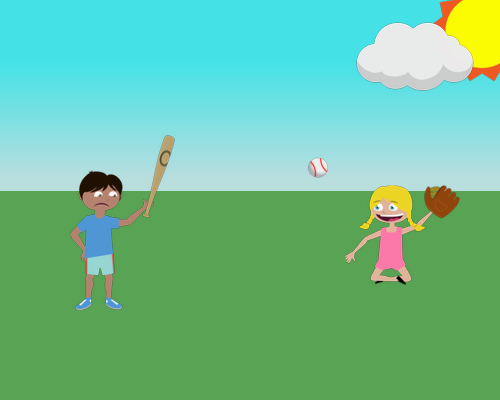
medium sun is on right corner medium cloud covers a little the sun medium boy hand up is on left boy holds a medium bat on raised hand boy is sad and medium smiley girl curled feet one hand up and faces left the girl wears a glove on raised hand